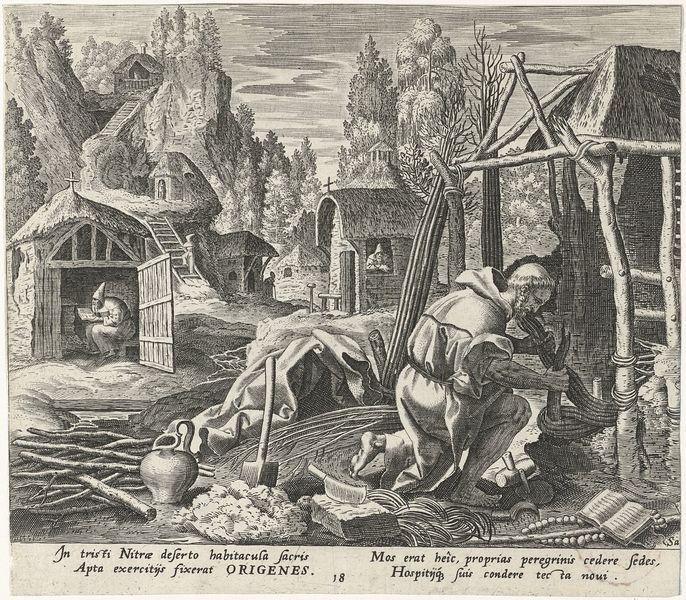
Titel: Origen de kluizenaar in de Nitrische woestijn
Künstler: Johann (I) Sadeler
Standort: Amsterdam
Institution: Rijksmuseum
Schlagwörter: mann, tuch, hütte, kirche, schnur, stoff, krug, dorf, treppe, buch, kreuz, radierung, stich, karte, handwerk, handwerker, zelle, stall, mönch, tempel, zwerg, rosenkranz, beil, schaufel, spaten, tonsur, einsiedler, hausbau, kirchenvater, emplem, bauformen, urhütte, origenes, mütrze